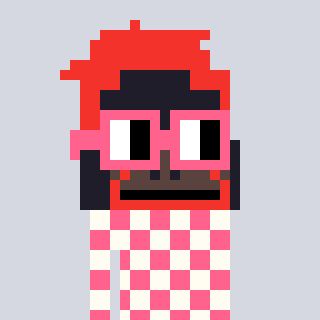
a pixel art character with square pink glasses, a orangutan-shaped head and a grayscale-colored body on a cool background